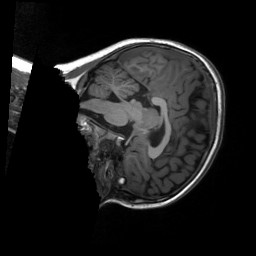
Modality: T1w
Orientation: sagittal
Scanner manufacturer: siemens
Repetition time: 2.3 s
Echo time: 0.00229 s